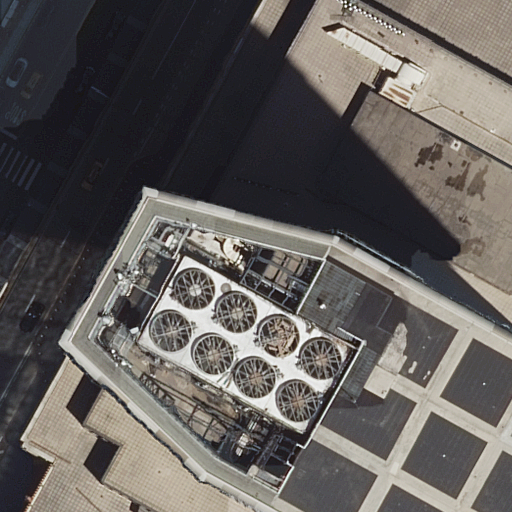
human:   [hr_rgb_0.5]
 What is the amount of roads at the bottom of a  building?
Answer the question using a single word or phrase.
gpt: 0

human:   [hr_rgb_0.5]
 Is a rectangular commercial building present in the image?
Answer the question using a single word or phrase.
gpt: no

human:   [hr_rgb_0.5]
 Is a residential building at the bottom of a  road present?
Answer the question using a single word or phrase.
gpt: no

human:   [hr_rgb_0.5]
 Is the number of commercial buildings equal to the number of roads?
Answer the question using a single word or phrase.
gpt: no

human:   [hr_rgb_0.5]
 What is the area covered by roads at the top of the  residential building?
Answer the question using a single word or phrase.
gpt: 0m2

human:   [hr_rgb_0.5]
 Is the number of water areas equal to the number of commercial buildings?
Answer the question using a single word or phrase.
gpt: no

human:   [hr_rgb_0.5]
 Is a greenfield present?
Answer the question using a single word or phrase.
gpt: no

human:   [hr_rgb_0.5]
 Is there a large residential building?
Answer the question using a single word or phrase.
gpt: yes

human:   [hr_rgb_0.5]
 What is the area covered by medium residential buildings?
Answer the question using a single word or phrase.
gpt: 0m2

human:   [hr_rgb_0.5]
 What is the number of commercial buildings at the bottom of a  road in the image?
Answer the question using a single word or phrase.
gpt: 1

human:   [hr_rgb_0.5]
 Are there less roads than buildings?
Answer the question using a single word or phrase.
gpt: no

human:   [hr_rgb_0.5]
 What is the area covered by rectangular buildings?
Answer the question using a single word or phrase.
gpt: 651m2

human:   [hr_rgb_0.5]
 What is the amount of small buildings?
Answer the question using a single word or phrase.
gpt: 0

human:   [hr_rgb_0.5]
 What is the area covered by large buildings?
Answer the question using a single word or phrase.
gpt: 4321m2

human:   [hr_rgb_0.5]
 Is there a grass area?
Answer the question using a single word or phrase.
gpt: no

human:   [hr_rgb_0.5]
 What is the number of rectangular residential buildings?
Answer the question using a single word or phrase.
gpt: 1

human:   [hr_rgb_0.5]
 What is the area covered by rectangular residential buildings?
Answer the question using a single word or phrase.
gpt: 651m2

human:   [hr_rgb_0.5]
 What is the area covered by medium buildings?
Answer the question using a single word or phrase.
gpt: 0m2

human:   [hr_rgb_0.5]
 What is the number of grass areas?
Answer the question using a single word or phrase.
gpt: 0

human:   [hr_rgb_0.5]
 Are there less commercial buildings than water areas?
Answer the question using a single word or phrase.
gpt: no

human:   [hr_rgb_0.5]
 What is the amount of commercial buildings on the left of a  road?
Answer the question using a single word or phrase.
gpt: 0

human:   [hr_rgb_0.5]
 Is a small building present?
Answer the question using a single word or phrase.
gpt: no

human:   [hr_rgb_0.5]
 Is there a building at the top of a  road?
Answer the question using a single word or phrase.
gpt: yes

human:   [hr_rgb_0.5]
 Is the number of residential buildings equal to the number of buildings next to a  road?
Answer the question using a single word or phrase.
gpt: no

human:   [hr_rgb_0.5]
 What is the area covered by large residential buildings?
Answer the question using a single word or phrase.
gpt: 651m2

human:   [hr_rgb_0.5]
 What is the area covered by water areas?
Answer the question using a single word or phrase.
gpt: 0m2

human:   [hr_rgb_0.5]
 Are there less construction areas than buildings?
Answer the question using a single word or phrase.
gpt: yes

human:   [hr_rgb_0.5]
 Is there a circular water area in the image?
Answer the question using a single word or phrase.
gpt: no

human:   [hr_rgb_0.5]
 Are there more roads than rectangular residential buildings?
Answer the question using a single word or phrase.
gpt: yes

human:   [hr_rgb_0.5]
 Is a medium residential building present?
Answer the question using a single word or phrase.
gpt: no

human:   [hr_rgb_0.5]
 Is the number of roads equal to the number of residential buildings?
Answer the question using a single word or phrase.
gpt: no

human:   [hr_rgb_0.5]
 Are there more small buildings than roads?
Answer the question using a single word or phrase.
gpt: no

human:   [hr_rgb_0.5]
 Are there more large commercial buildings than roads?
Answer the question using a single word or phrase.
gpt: no

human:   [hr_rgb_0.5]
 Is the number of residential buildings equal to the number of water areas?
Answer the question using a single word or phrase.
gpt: no

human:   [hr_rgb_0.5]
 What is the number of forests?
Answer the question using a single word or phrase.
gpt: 0

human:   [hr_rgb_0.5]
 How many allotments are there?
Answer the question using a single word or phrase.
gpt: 0